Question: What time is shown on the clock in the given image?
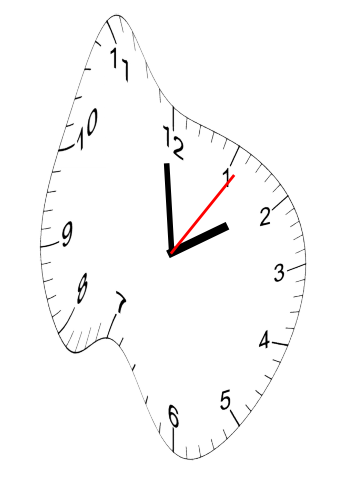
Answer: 01:59:06